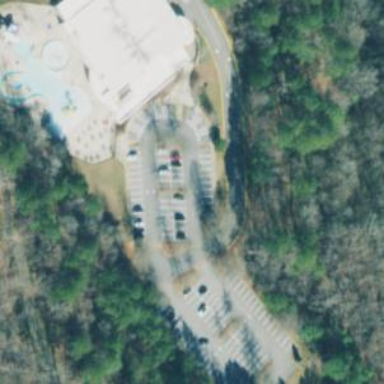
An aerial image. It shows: Parking space.